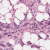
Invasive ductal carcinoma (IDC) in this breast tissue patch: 1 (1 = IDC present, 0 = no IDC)